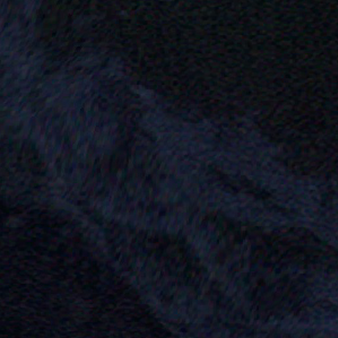
Label: other